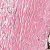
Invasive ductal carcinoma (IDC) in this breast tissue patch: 0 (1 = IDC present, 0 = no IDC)